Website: apple
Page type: billing-address
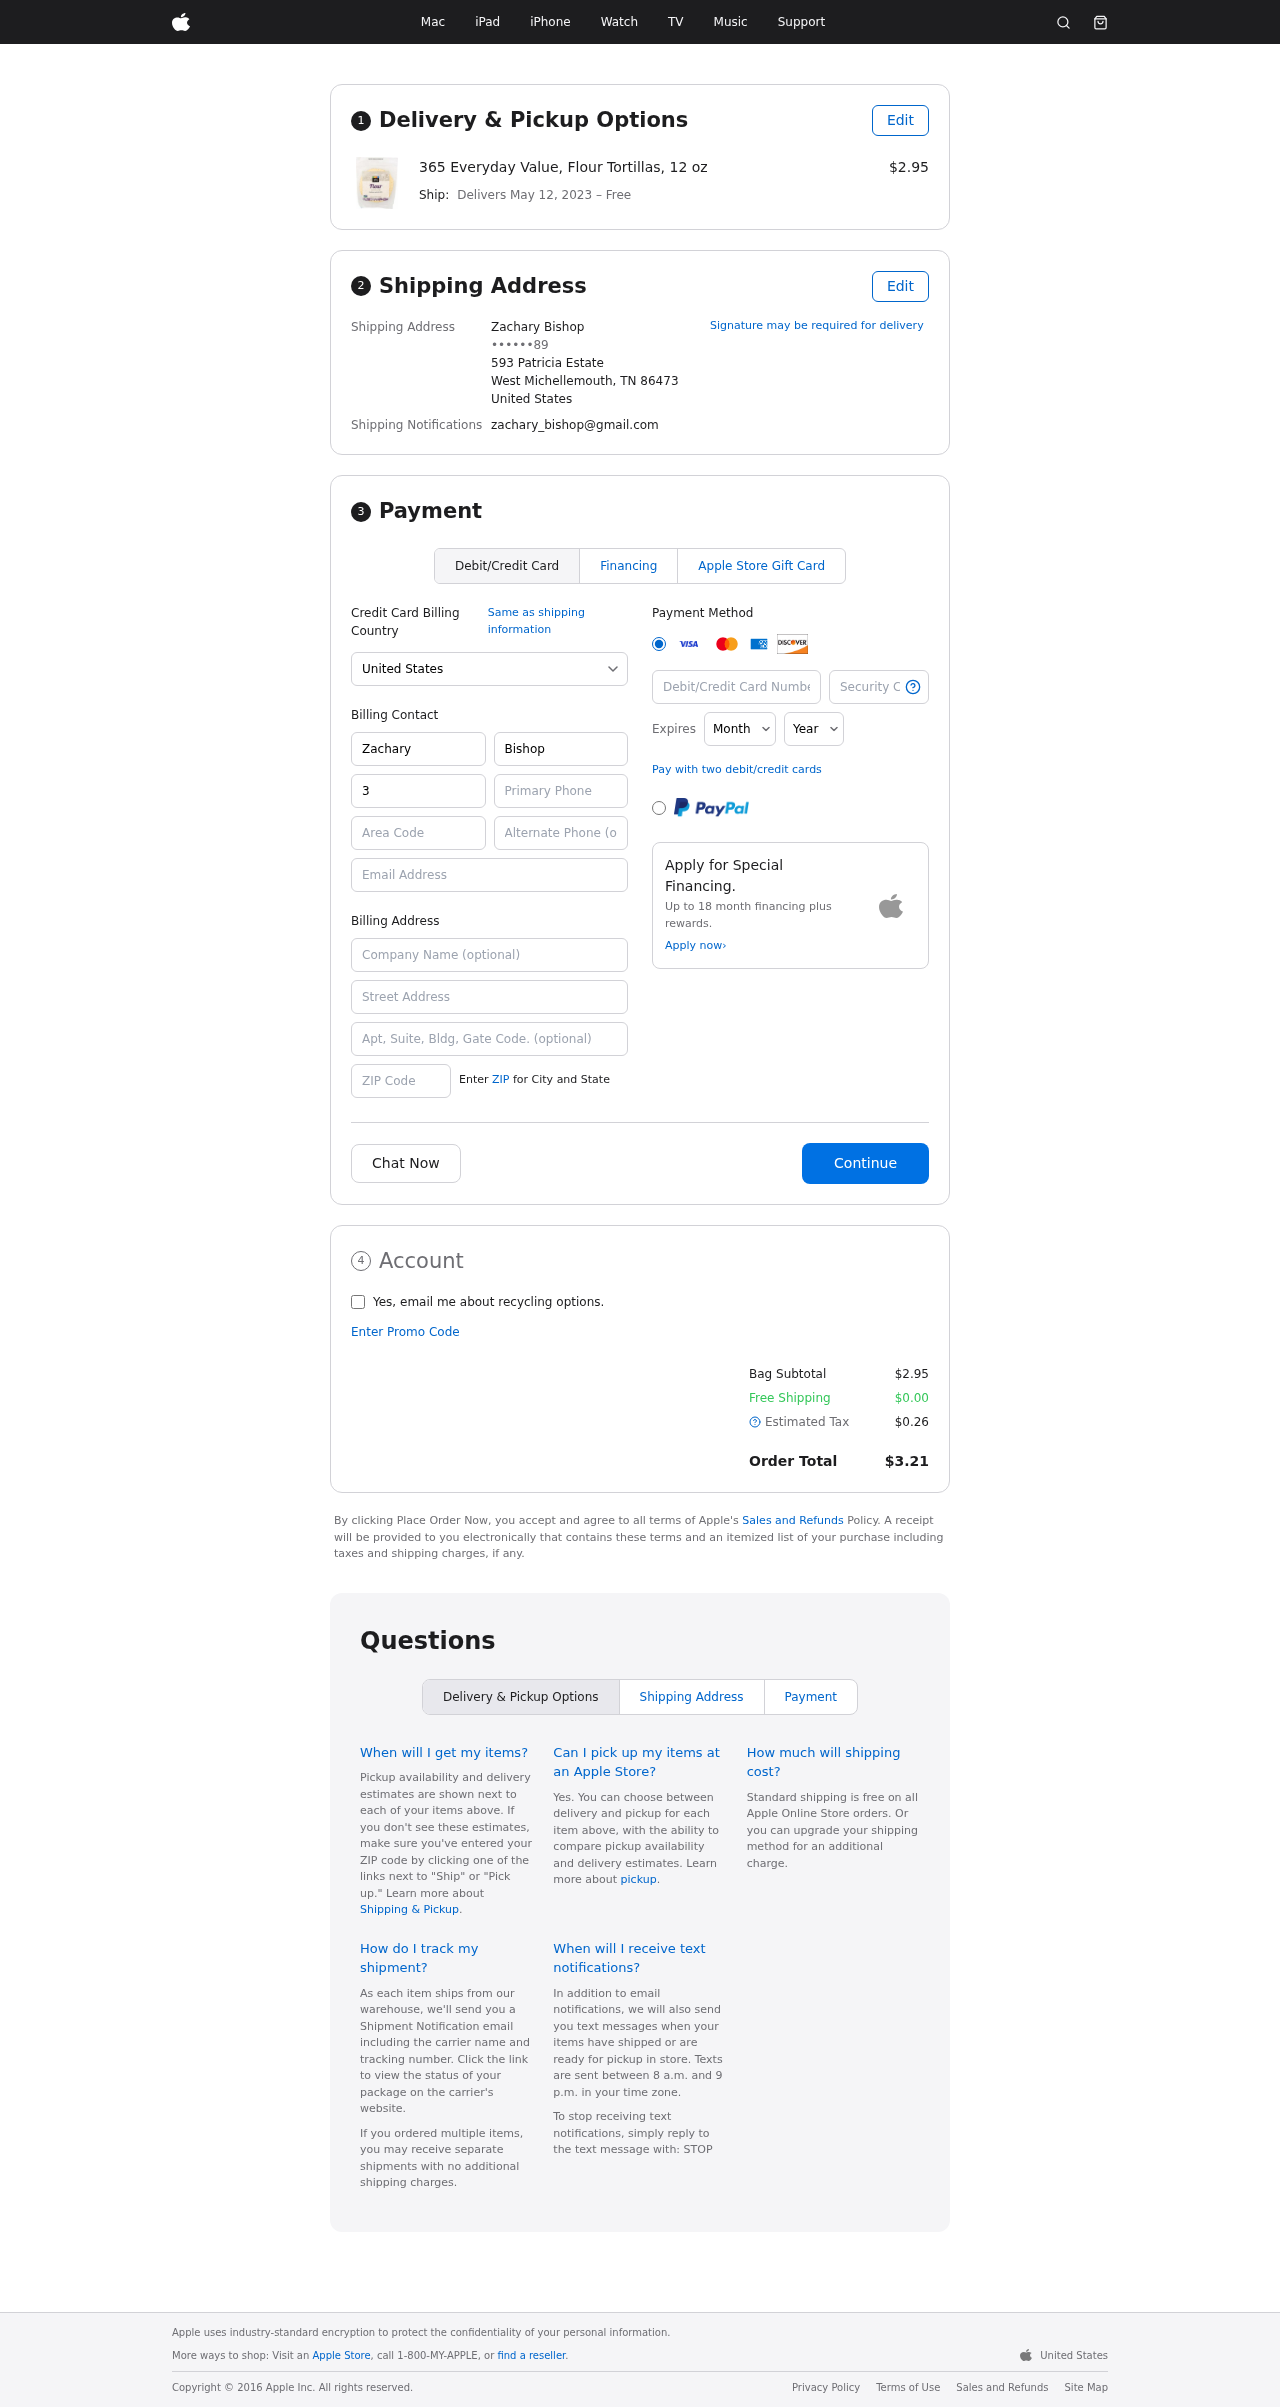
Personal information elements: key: PII_CARD_CVV
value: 552
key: PII_CARD_EXPIRY_MONTH
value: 12
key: PII_CARD_EXPIRY_YEAR
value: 26
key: PII_CARD_NUMBER
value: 6011 8676 8953 4697
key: PII_CITY_STATE_ZIP
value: West Michellemouth, TN 86473
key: PII_COUNTRY
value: United States
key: PII_EMAIL
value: zachary_bishop@gmail.com
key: PII_FULLNAME
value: Zachary Bishop
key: PII_STREET
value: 593 Patricia Estate
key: PII_PHONE_MASKED
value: ••••••89
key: PII_BILLING_FIRSTNAME
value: Zachary
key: PII_BILLING_LASTNAME
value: Bishop
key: PII_BILLING_PHONE_AREA
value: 340
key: PII_BILLING_PHONE
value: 3403295089
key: PII_BILLING_EMAIL
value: zachary_bishop@gmail.com
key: PII_BILLING_STREET
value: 593 Patricia Estate
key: PII_BILLING_STREET2
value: Apt. 745
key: PII_BILLING_POSTCODE
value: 86473
Product elements: key: PRODUCT1_NAME
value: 365 Everyday Value, Flour Tortillas, 12 oz
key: PRODUCT1_PRICE
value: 2.95
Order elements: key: ORDER_DELIVERY_DATE
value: May 12, 2023
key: ORDER_SUBTOTAL
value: $2.95
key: ORDER_SHIPPING_COST
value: $0.00
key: ORDER_TAX
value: $0.26
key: ORDER_TOTAL
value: $3.21